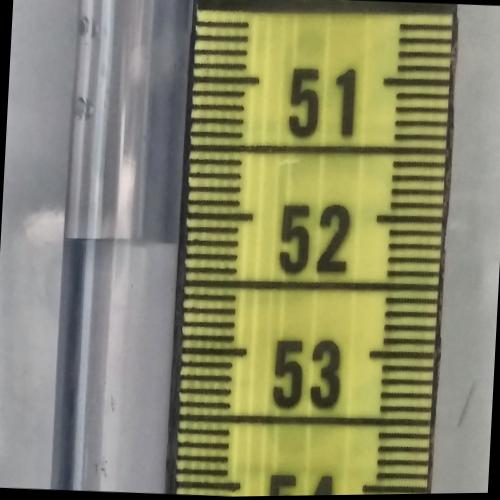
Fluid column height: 52.2 cm